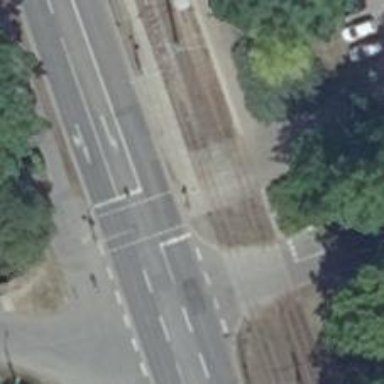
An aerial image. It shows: Traffic signal crossing.